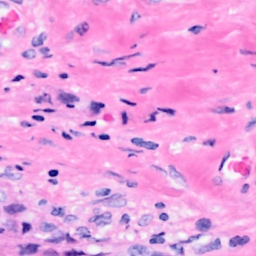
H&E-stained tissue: Breast